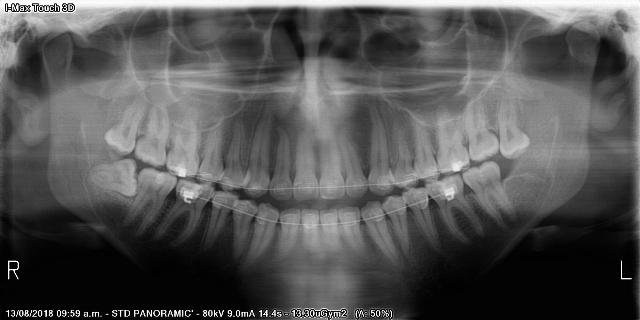
adult